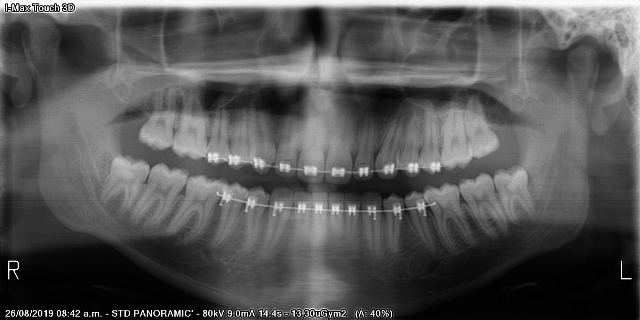
adult